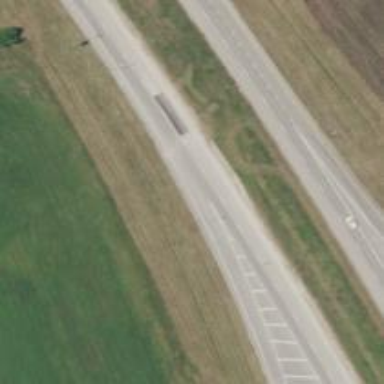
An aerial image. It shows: Asphalt trunk link road.